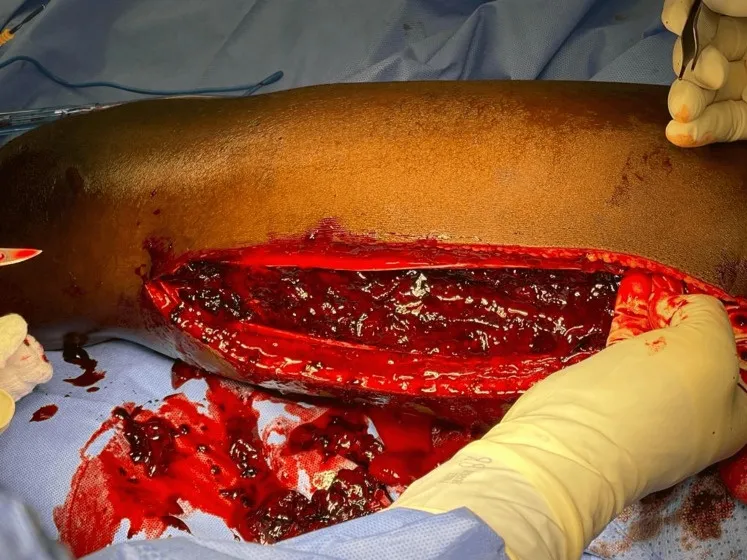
Emergency surgical fasciotomy of the left thigh.
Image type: medical_photograph (other_medical_photograph)